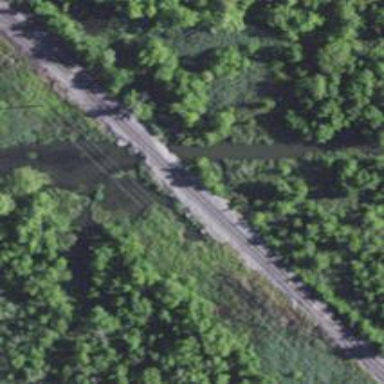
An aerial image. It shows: Rail spur service.